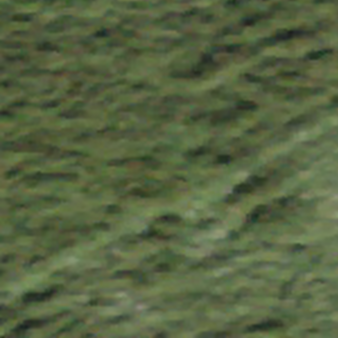
Label: other